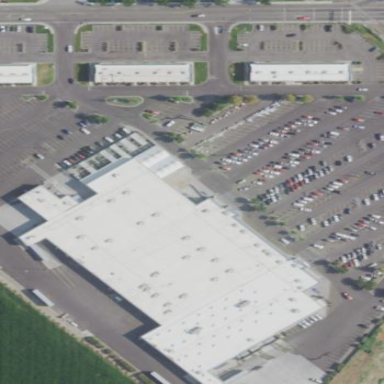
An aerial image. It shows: Retail area.